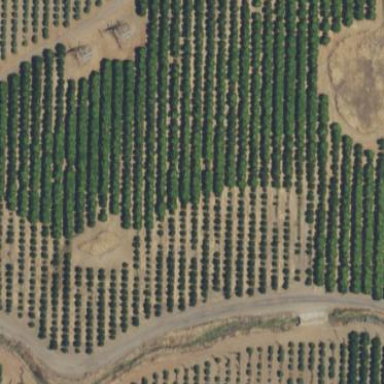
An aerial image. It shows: Orange orchard with rows of vibrant orange trees.